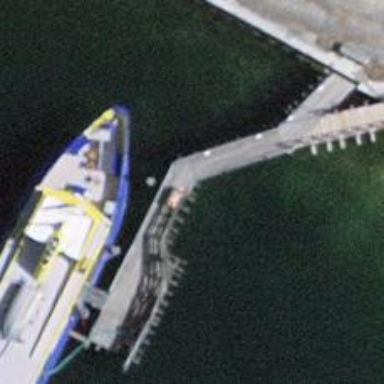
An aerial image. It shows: Man-made pier.